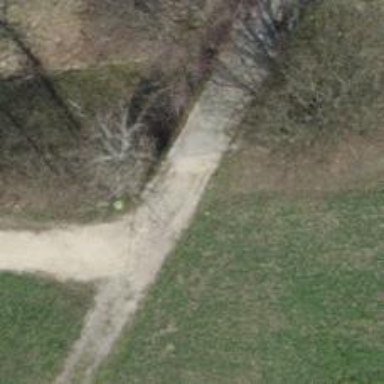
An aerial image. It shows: Paved service road with bridge.